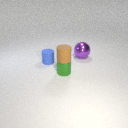
small blue rubber cylinder behind small green metal cylinder